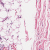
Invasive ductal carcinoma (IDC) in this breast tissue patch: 0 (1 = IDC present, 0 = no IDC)